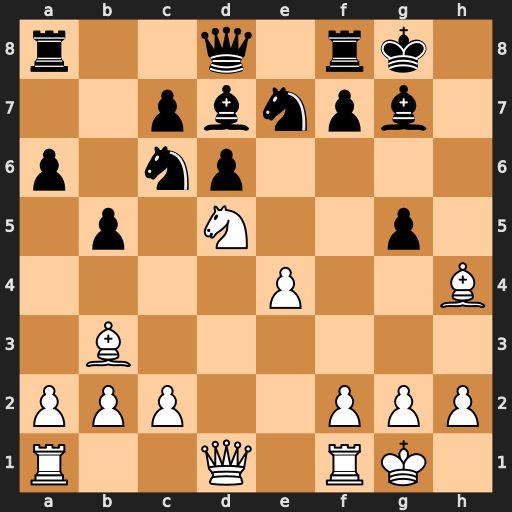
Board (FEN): r2q1rk1/2pbnpb1/p1np4/1p1N2p1/4P2B/1B6/PPP2PPP/R2Q1RK1
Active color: w
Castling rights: -
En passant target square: -
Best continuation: Bxg5 Nxd5 Bxd8